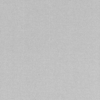
Label: dusty